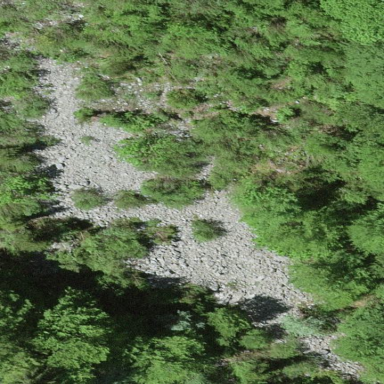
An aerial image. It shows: Natural scree.